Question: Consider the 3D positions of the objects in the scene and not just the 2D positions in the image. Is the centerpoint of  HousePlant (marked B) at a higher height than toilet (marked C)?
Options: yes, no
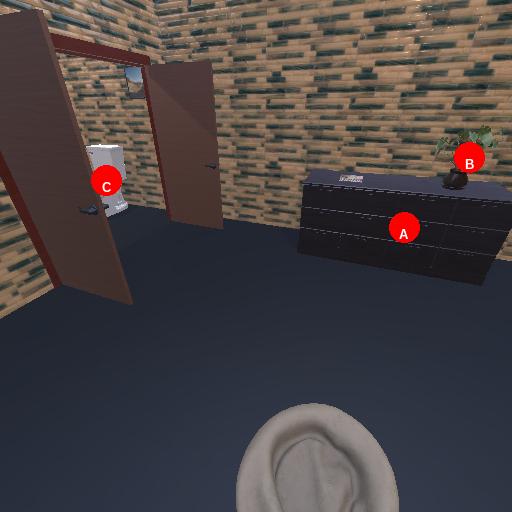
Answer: yes